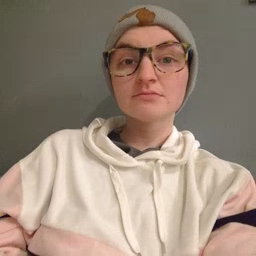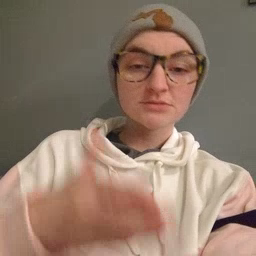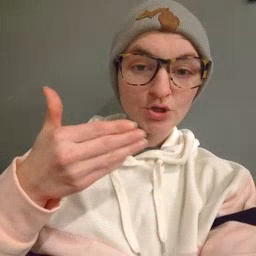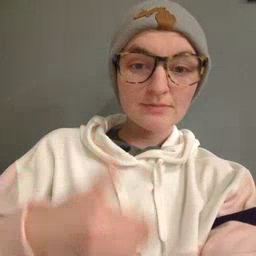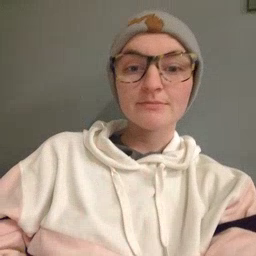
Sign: flag